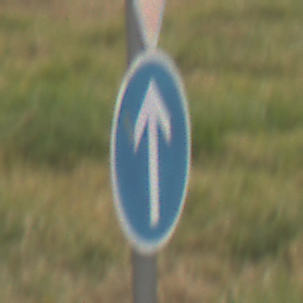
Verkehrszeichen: VorgeschriebeneFahrtrichtungGeradeaus
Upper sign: VorfahrtGewaehren
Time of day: MorningAfternoon
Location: Outdoor (Nature)
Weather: Overcast
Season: NotSpecified
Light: Natural